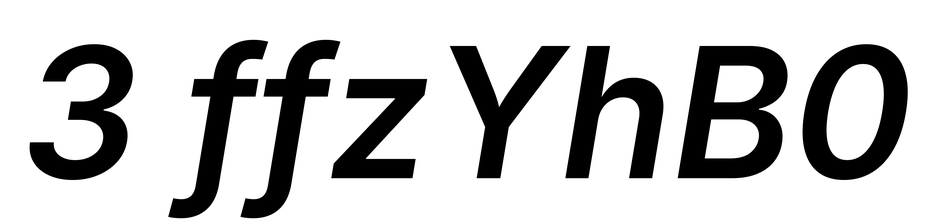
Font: Inter-Italic_SemiBold_Italic